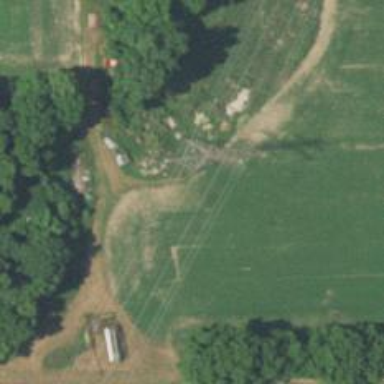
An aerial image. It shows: Power tower.